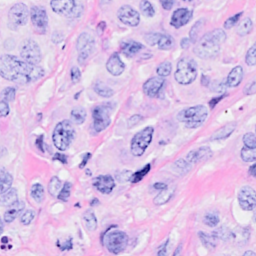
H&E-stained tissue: Breast